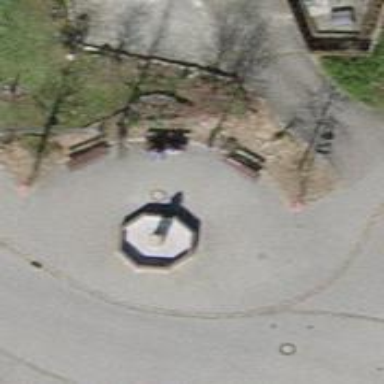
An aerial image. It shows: Fountain.